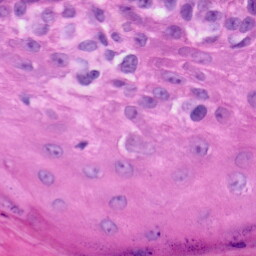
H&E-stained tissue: Skin